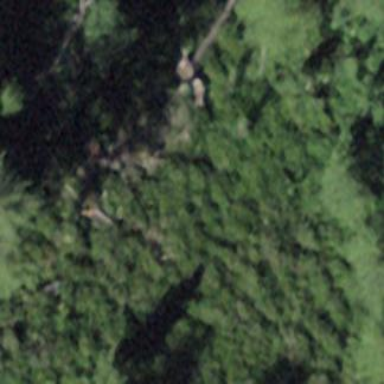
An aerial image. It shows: Forest area.